Question: I have written a code to reverse a string
'''
#include < iostream >
#include < cstring >
using namespace std;
string Reversal(char * s);
int main()
{
char str[25];
cout << "Enter a Name :";
cin.get(str, 25);
cout << "You have entered: " << str;
cout << "
Reversed : " << Reversal(str);
return 0;
}
string Reversal(char * s)
{
int count = strlen(s);
char temp[count];
for (int i = 0; i < count; i++)
{
temp[i] = * (s + (count - 1) - i);
}
return temp;
}
'''
Have referred below link to make cin take whitespaces as input:
<URL>
But the output is showing a few junk characters ? Any suggestion why so?

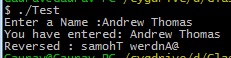
Answer: When you implicitly construct a 'std::string' from 'temp', the latter is expected to be NUL-terminated, which it isn't.
Change
'''
return temp;
'''
to
'''
return std::string(temp, count);
'''
This uses a different constructor, one that takes an explicit character count and doesn't expect 'temp' to be NUL-terminated.